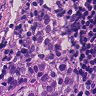
Metastatic tissue present: yes